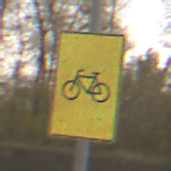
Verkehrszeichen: RadverkehrOhnePfeilsymbol
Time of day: MorningAfternoon
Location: Outdoor (Nature)
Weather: Overcast
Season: NotSpecified
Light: Natural